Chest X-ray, PA view. Patient: 51 years old, sex M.
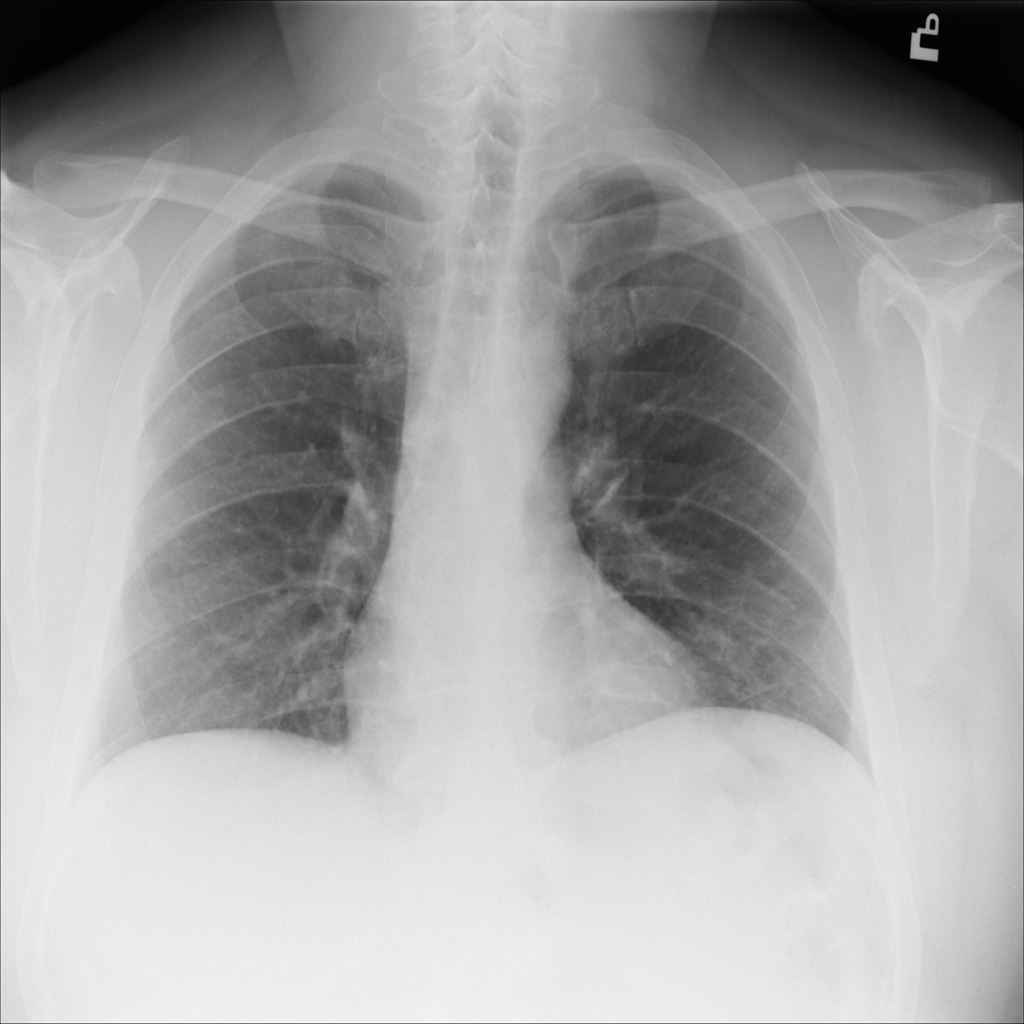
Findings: No Finding